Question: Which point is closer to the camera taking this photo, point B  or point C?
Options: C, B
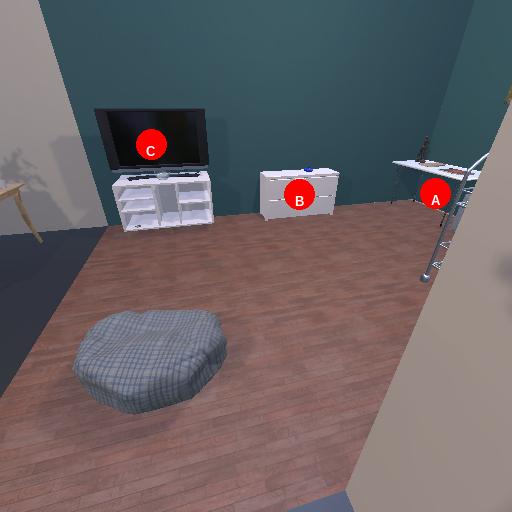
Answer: C